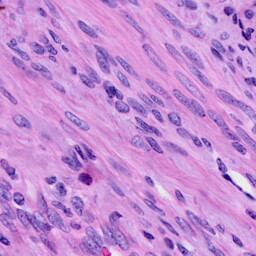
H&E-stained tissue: Cervix